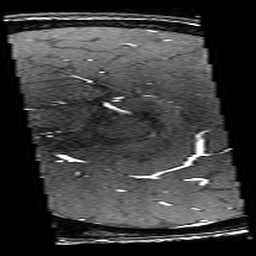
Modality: angio
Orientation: sagittal
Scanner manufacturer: philips
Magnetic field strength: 7 T
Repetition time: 0.024 s
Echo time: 0.00384 s